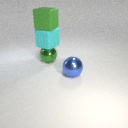
large green metal sphere to the left of large blue metal sphere